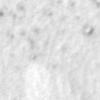
Label: no_change